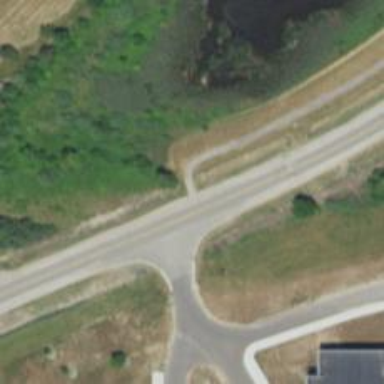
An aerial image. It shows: Asphalt cycleway with unmarked crossing.